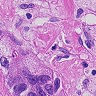
Metastatic tissue present: yes